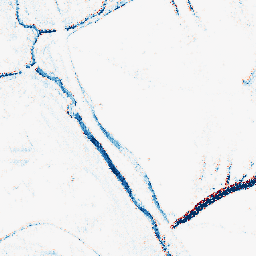
Category: morphological
Decomposition family: morphological_rect
Decomposition parameters: operation: closing
width: 5
height: 10
Upsampling method: regularized
Upsampling parameters: scale: 2
lambda_reg: 0.1
Upsampling scale: 2